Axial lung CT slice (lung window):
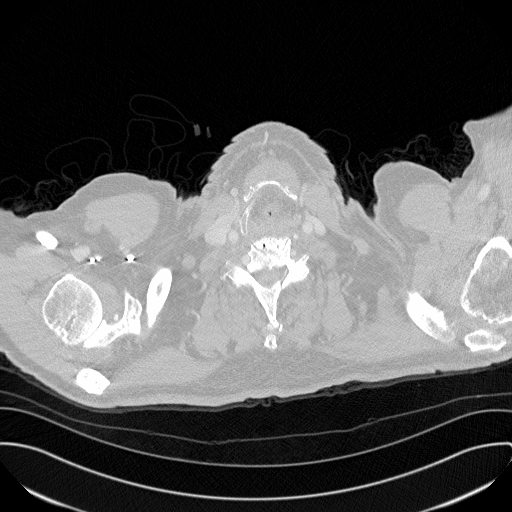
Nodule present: no